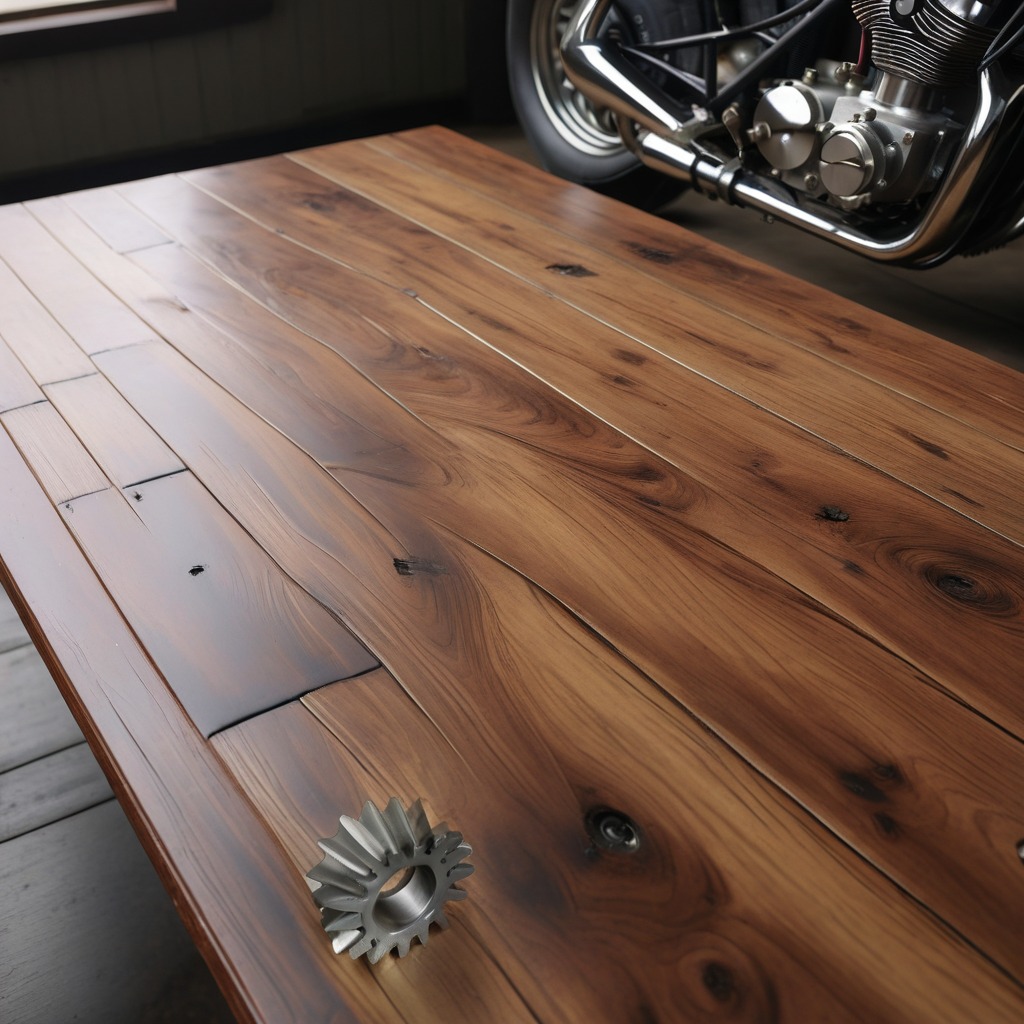
A steel gear with teeth is lying on the wooden table in a vintage motorcycle garage.